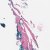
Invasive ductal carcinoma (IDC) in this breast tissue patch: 0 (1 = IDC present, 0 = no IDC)